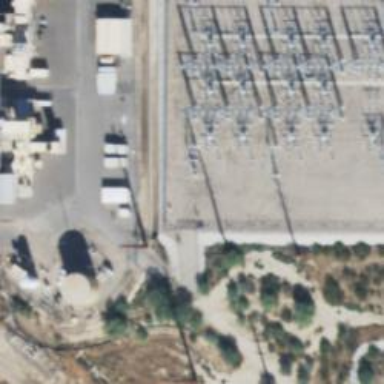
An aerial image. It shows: Switch used for power control.